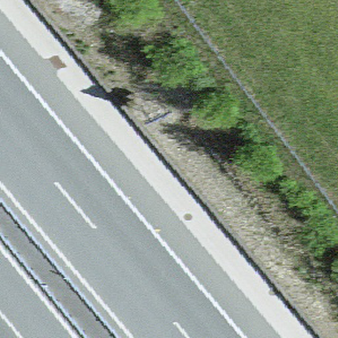
Label: other